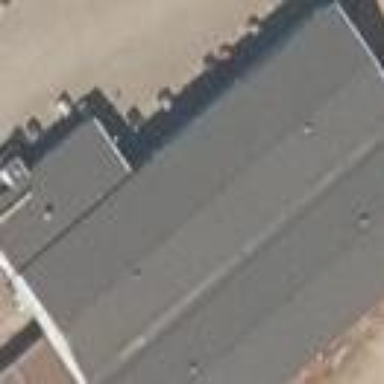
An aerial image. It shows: Building with gabled roof.